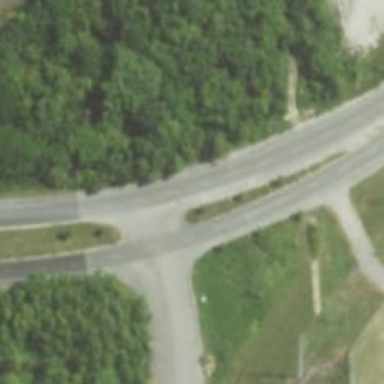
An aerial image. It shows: Tertiary road.